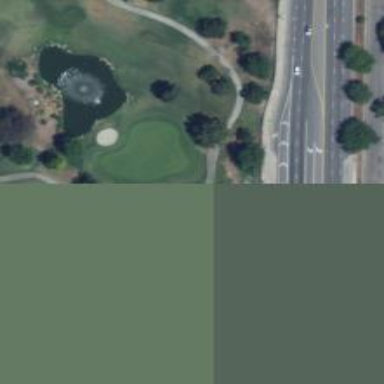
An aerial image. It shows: View of golf hole.